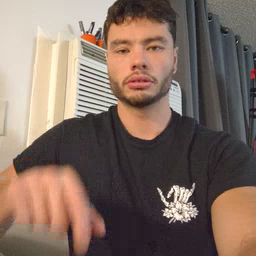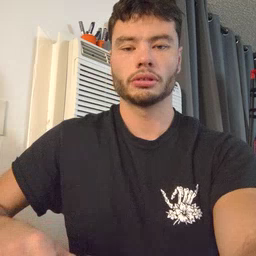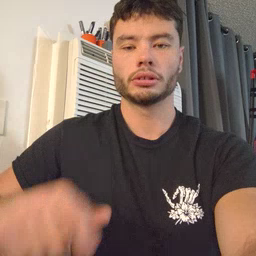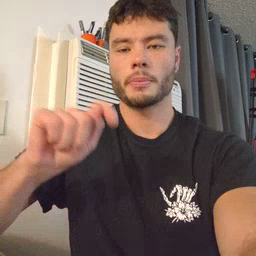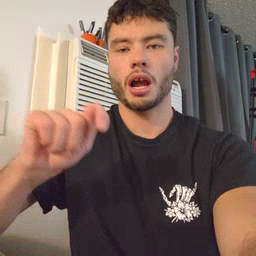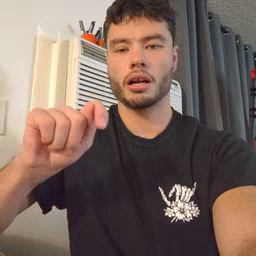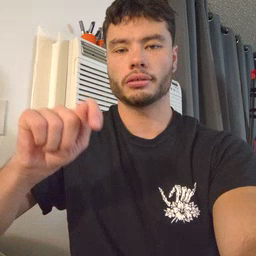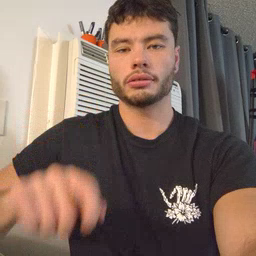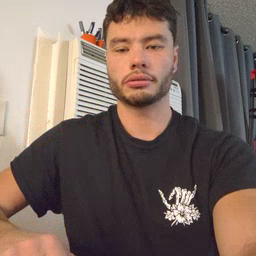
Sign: potty